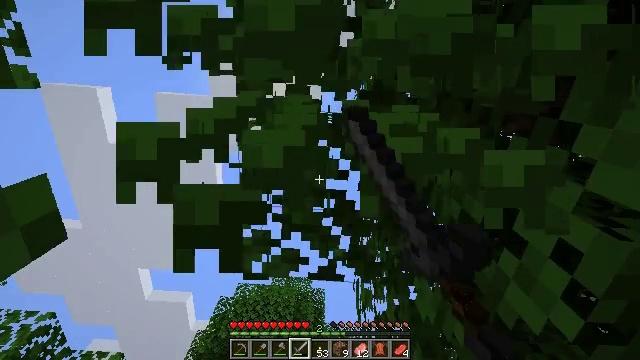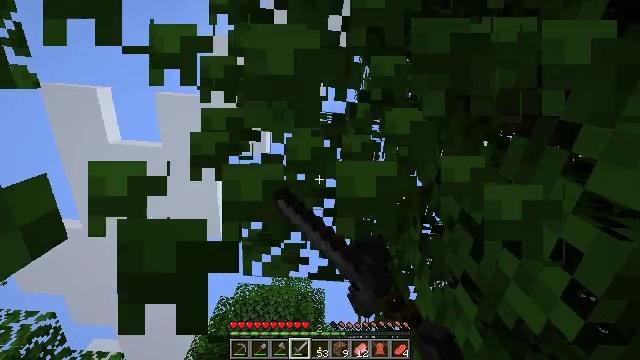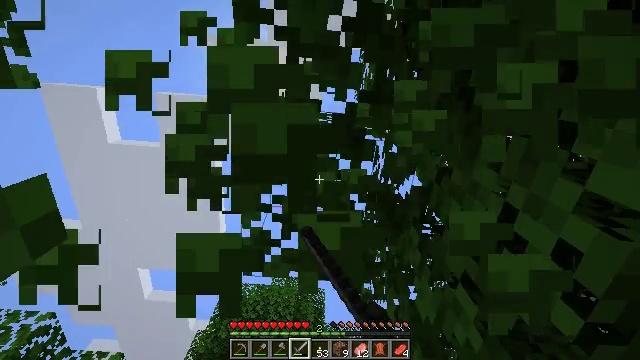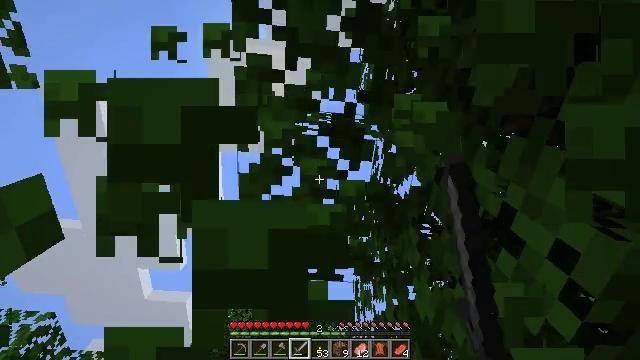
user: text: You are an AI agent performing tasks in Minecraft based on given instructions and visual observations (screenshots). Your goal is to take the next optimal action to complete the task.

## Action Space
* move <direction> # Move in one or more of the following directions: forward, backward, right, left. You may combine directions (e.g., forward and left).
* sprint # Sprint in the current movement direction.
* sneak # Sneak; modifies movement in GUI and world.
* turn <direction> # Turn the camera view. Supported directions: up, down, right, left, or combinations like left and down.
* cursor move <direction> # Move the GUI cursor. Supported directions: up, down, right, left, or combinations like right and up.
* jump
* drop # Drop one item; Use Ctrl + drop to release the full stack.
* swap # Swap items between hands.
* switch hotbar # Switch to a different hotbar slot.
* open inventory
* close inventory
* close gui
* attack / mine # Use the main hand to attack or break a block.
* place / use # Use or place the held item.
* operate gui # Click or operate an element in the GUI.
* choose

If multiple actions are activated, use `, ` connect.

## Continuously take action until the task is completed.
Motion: motion action
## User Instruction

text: Trim the tree by mining oak leaves.
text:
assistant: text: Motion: attack / mine
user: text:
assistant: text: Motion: attack / mine
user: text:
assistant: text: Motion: move forward, attack / mine
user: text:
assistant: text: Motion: attack / mine